Question: Apparently 3 or 4 live web sites use this table and the owner doesn't want to spend the time to fix it and the code that accesses it. What do you typically do in this situation, it doesn't seem like I have any choice other than to deal with it.

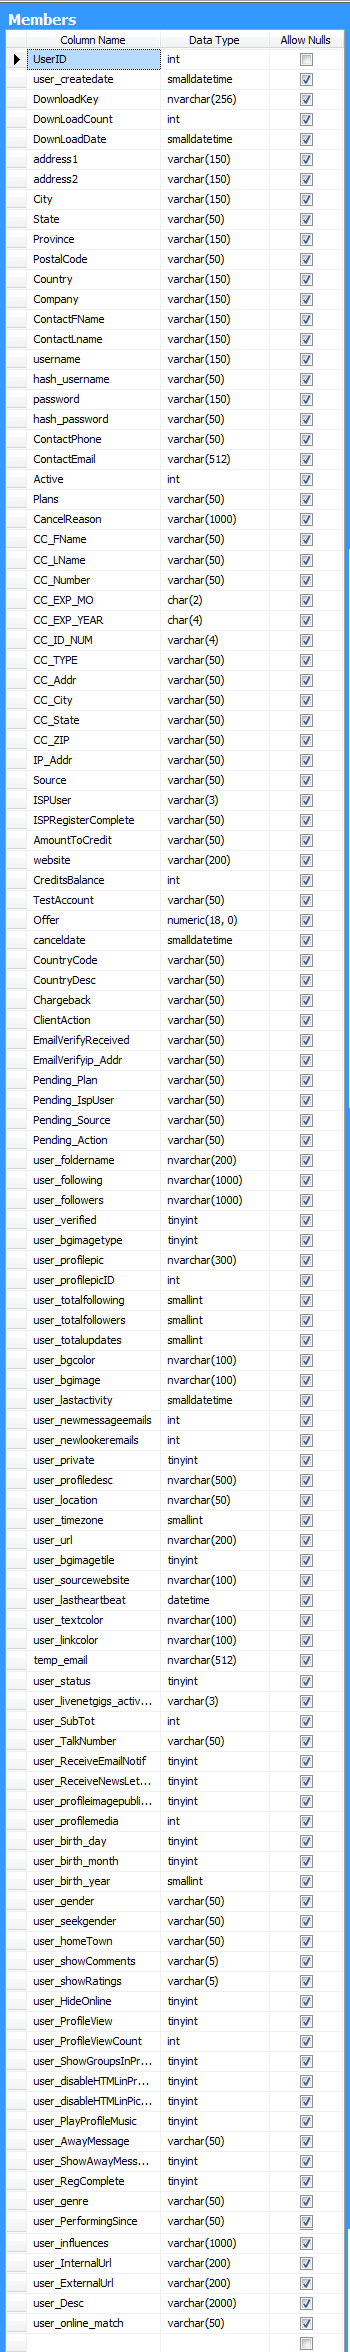
Answer: If the client insists on you using this structure (and as it appears that he has websites running with it, the client probably does), you need to adapt yourself to it. It is a horrible mess, but unless you get paid to fix it, you can't really tell the boss what to do.
There are several dependent applications and unless you can change them, you need to keep using it.
There are ways to mitigate this issue - if you have the time, create a better structure, migrate the data and create a over the new structure that is identical to the above and that can be used seamlessly by applications that insist on using the old/broken structure.
The only solution is incremental cleanups, and this assumes you can also cleanup the application code that uses this table.